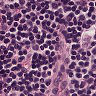
Metastatic tissue present: no